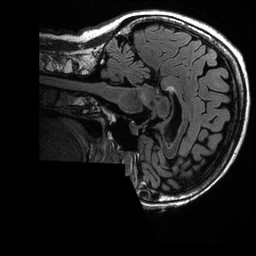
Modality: T2w
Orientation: sagittal
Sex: female
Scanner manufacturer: ge
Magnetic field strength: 3 T
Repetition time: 6 s
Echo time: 0.1256 s